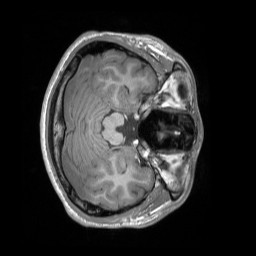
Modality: T1w
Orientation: axial